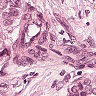
Metastatic tissue present: yes